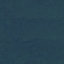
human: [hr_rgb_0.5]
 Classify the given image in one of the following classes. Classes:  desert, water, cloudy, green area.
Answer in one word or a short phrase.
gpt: green area